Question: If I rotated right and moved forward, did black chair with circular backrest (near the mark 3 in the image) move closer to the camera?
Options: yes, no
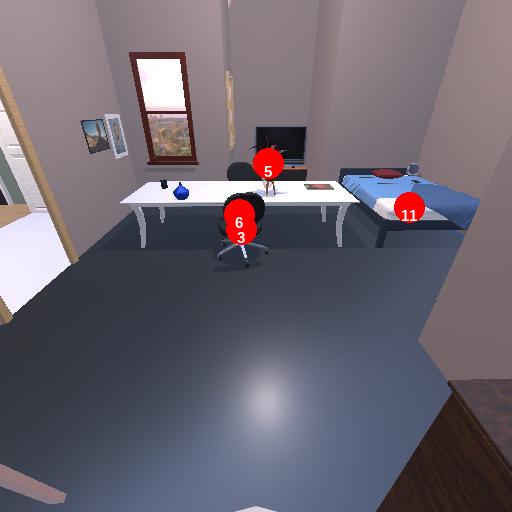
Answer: yes